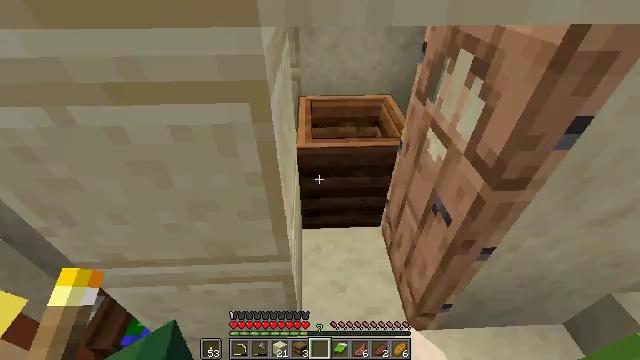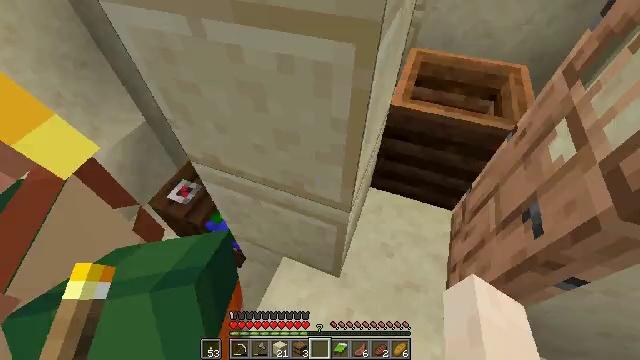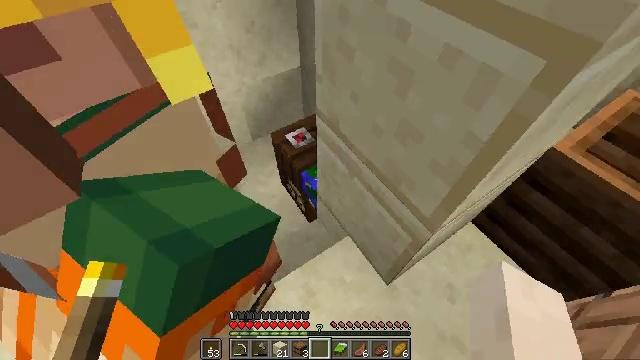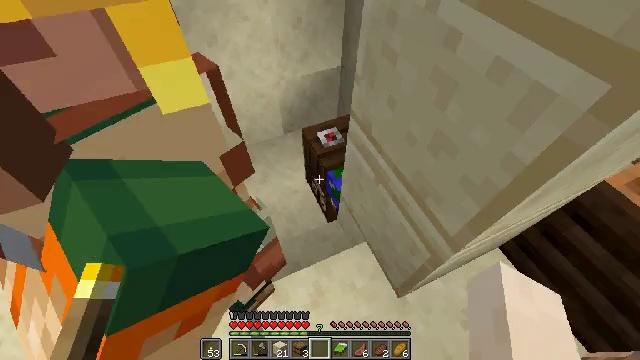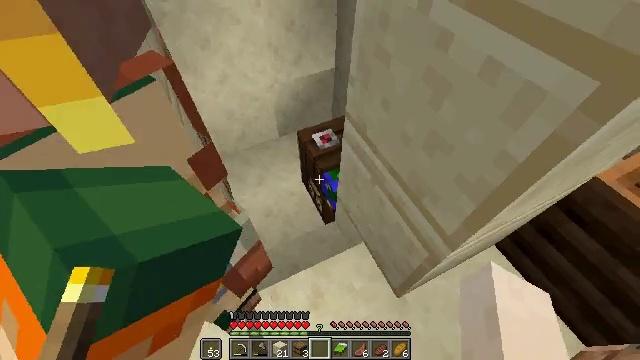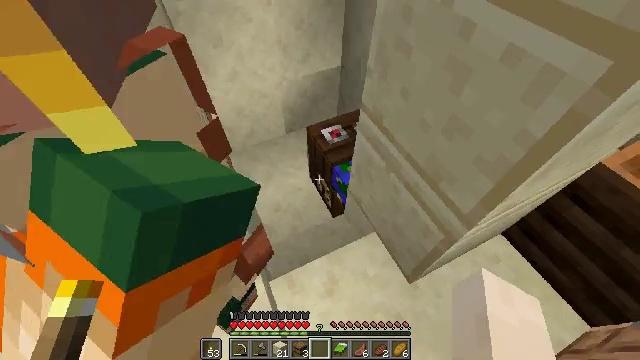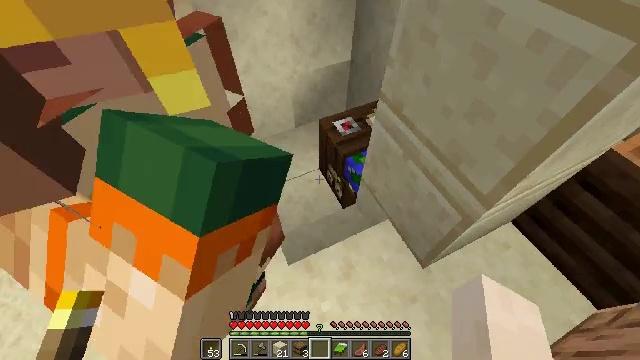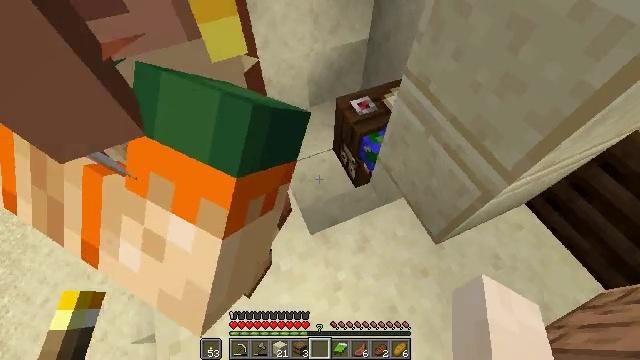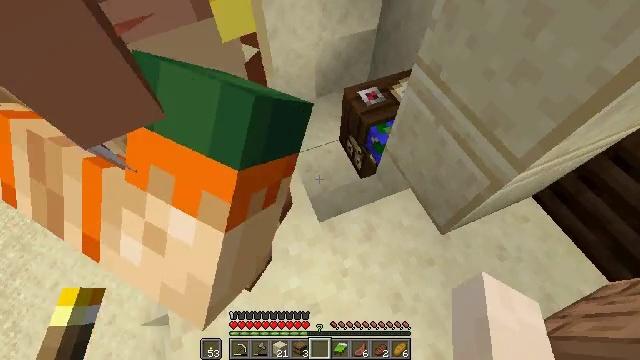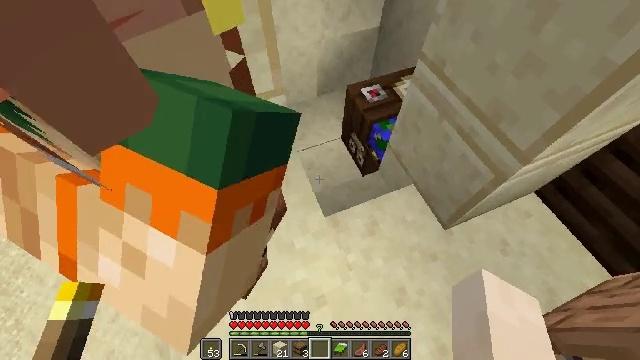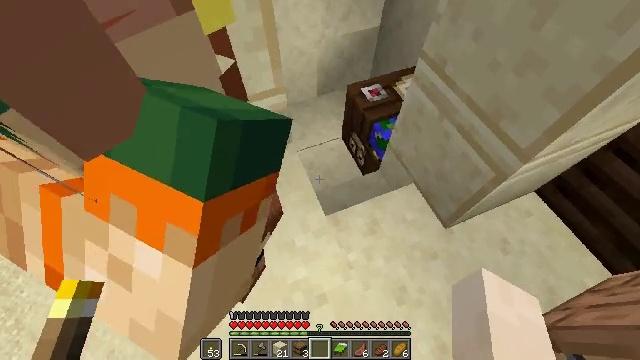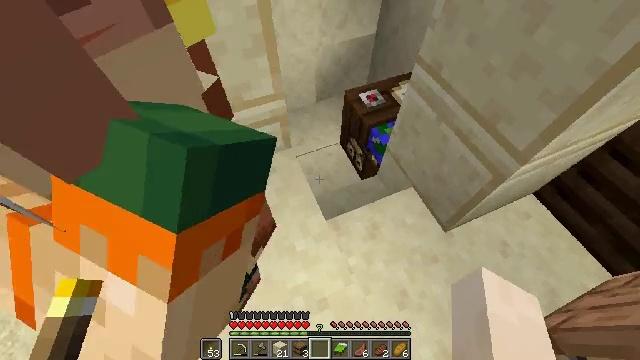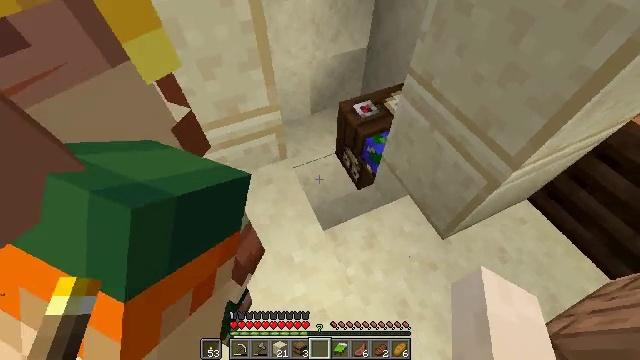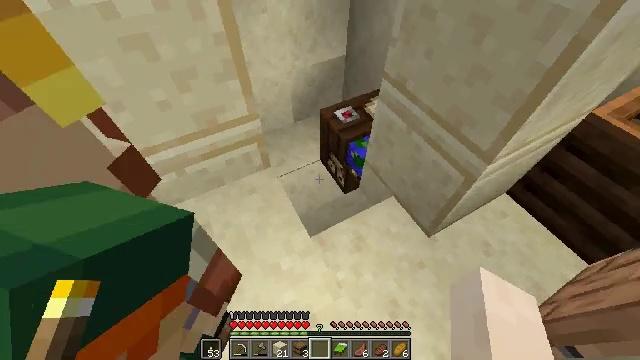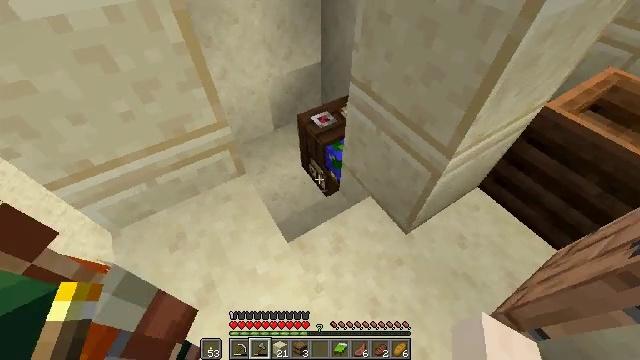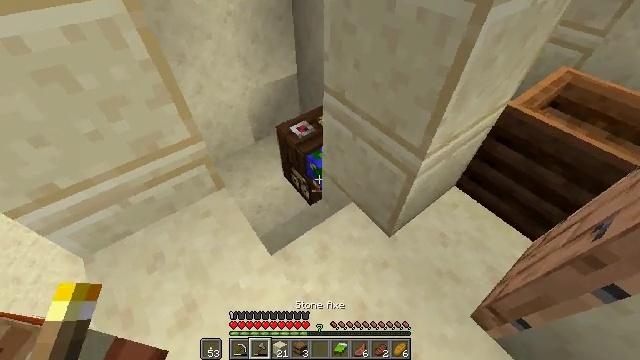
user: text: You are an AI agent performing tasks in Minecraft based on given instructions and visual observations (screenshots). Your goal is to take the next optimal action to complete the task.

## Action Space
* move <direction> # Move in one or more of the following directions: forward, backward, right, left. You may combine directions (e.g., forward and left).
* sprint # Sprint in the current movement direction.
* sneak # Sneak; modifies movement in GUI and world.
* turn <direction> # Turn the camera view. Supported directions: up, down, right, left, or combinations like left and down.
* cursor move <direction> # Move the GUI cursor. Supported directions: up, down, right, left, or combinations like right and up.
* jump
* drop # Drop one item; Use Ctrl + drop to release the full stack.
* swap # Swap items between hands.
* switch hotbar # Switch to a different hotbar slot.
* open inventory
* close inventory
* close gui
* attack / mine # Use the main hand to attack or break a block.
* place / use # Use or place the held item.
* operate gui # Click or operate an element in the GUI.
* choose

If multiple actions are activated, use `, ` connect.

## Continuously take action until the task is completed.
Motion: motion action
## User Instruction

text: Get the cartography table into your inventory.
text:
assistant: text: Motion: turn left and down
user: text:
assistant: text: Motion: turn left and down
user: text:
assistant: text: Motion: turn left
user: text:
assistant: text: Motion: move back and move left, turn right
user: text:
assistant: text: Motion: move back and move left
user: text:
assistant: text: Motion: move back and move left
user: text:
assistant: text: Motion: turn left and down
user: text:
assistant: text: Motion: turn left and down
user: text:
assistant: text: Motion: no_op
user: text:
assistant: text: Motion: no_op
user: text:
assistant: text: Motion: turn up
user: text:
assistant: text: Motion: turn right and up
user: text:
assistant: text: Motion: turn right and up
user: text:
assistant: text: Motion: turn right and up, switch to hotbar 2
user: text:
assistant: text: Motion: turn right and up, switch to hotbar 2
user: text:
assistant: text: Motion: turn right and up, switch to hotbar 2
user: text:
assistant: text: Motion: turn up
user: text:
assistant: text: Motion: no_op
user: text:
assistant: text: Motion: attack / mine
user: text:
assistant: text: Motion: attack / mine
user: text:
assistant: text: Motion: attack / mine
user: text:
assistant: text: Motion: turn left and down, attack / mine
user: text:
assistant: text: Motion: turn left, attack / mine
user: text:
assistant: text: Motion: attack / mine
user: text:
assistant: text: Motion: attack / mine
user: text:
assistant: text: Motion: attack / mine
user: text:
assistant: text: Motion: attack / mine
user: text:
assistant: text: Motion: attack / mine
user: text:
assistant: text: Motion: attack / mine
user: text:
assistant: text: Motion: attack / mine